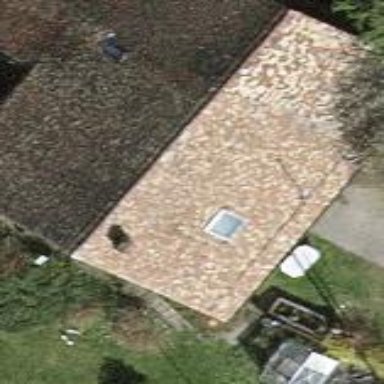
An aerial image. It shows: Simple house.